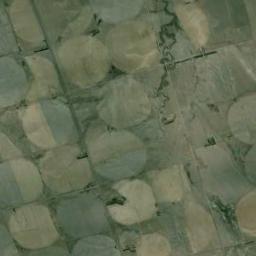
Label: circular_farmland